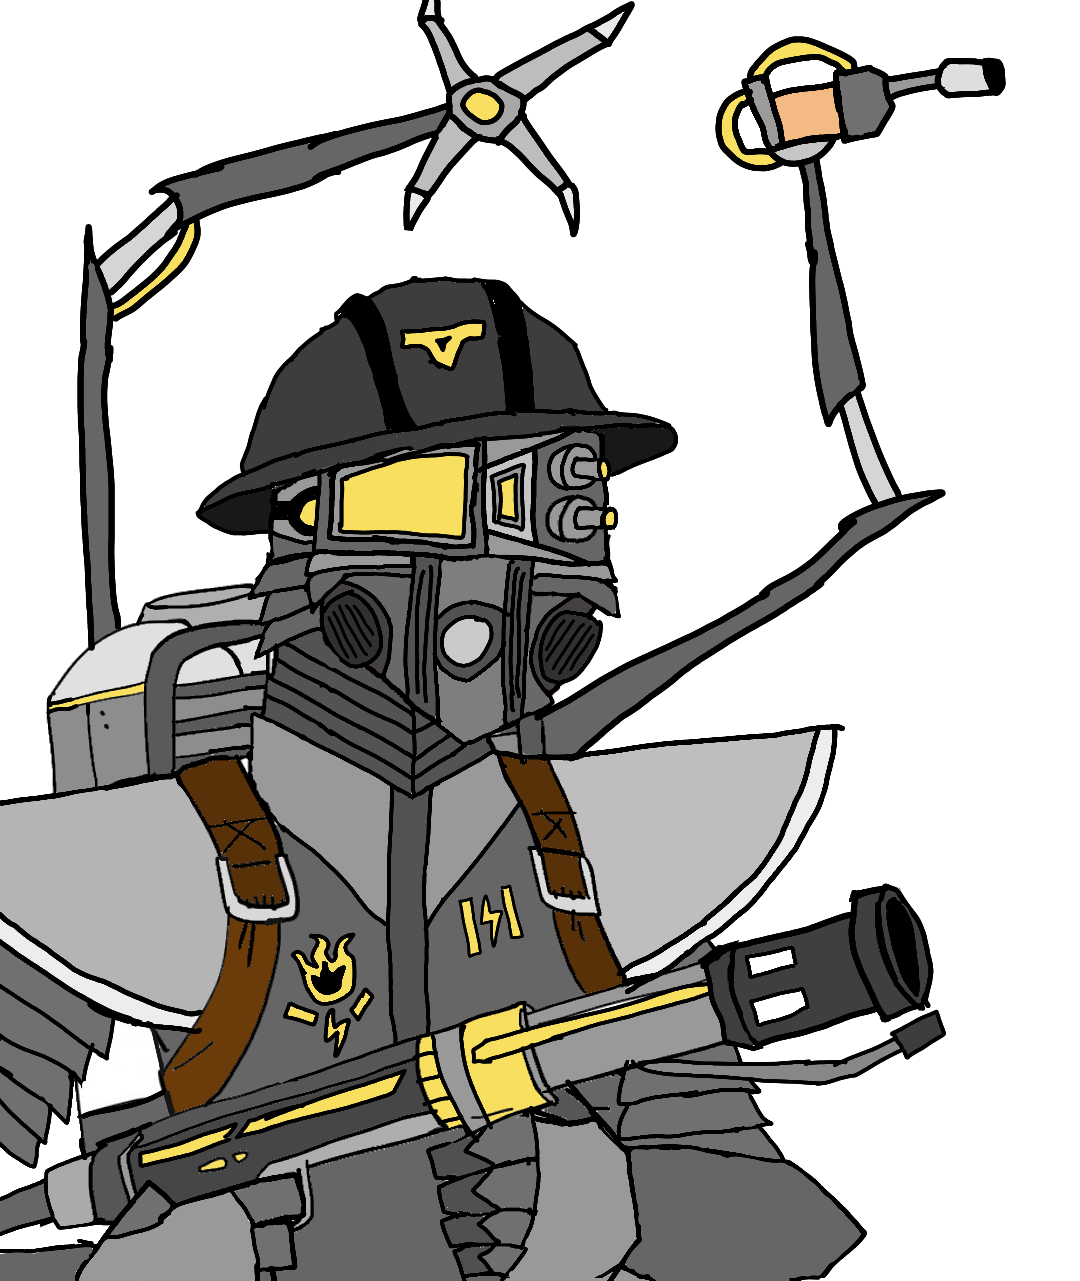
Label: 5_Oomer